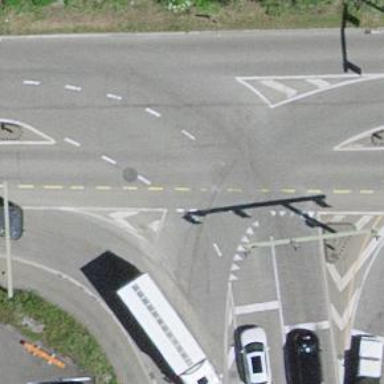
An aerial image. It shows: Road with traffic signals.